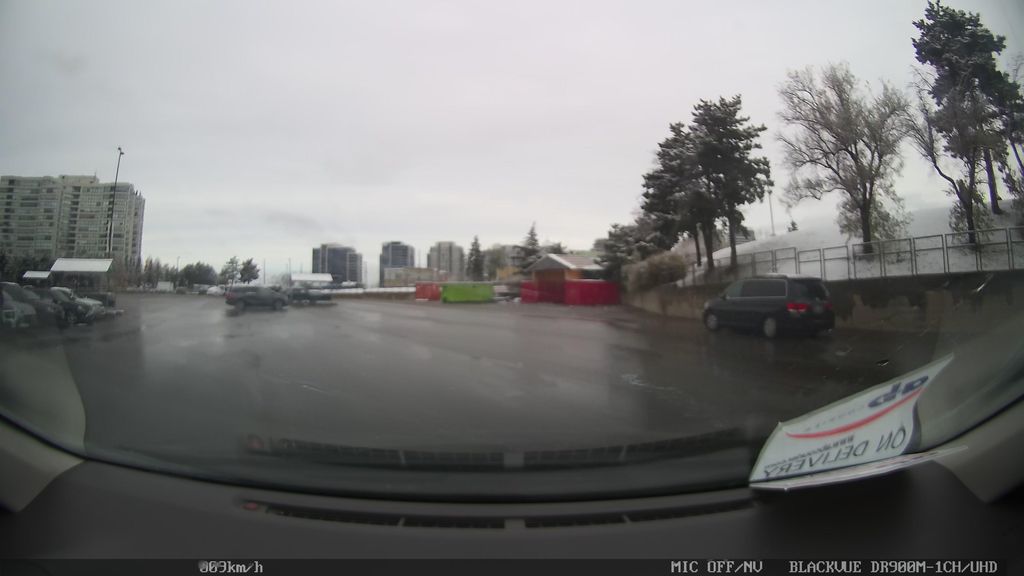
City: toronto